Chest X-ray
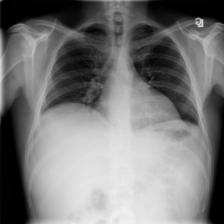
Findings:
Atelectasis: negative
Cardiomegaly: negative
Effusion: negative
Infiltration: negative
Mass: negative
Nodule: negative
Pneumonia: negative
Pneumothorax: negative
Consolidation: negative
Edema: negative
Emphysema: negative
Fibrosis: negative
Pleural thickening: negative
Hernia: negative